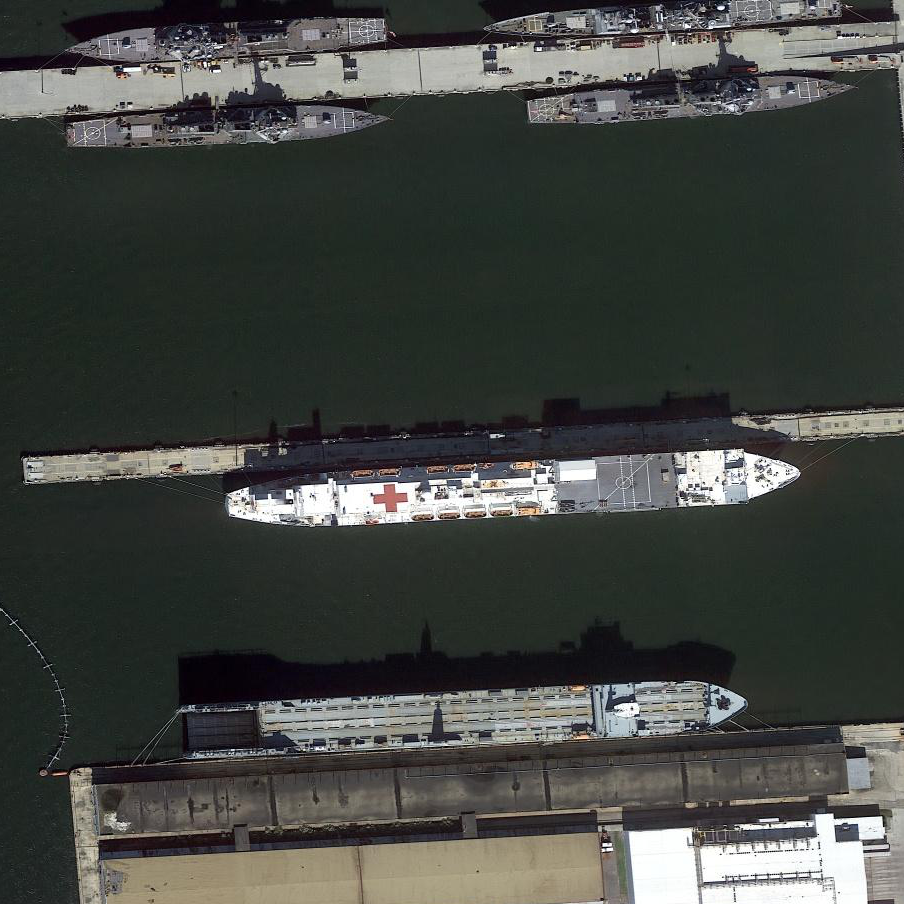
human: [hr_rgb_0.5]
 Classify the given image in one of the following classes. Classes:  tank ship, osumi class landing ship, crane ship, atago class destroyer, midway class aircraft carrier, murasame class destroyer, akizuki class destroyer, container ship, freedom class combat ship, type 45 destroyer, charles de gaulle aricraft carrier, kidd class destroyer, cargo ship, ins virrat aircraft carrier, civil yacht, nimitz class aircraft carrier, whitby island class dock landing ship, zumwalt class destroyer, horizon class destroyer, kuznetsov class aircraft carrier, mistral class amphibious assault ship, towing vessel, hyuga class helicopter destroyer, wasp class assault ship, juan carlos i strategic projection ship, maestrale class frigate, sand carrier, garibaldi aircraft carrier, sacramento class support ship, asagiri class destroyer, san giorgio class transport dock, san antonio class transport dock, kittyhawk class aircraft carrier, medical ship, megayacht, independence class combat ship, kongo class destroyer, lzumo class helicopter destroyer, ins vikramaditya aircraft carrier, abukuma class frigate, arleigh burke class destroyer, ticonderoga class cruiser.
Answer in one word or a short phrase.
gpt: Medical ship